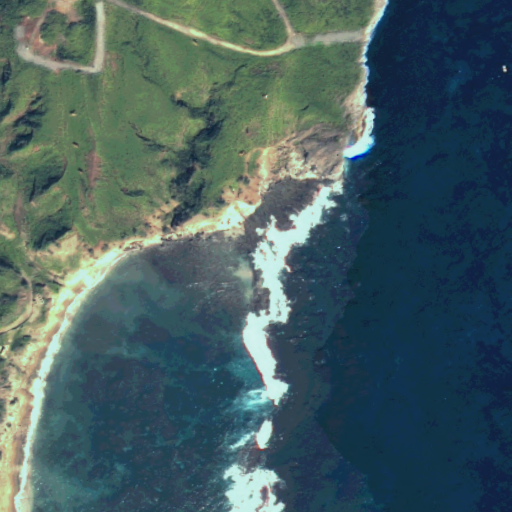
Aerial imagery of cape in Hawaii named Ki‘i Point containing only unknown